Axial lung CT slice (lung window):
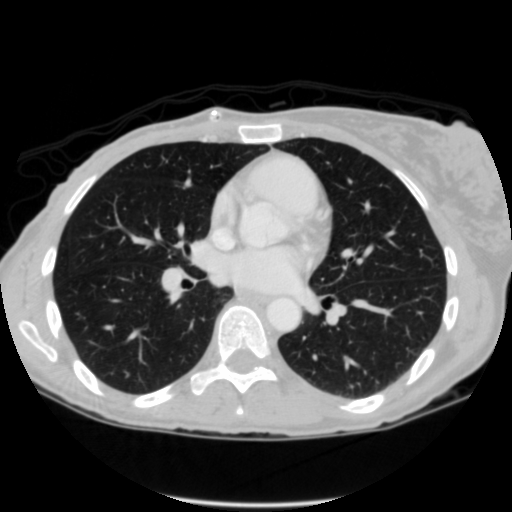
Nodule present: no